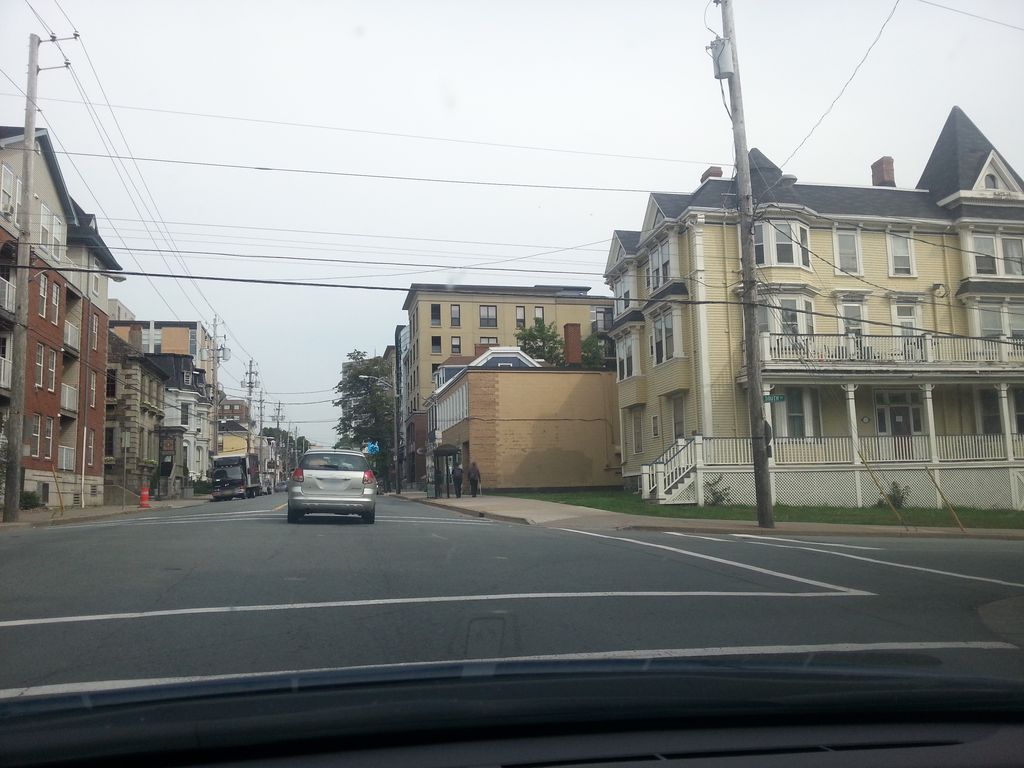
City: halifax